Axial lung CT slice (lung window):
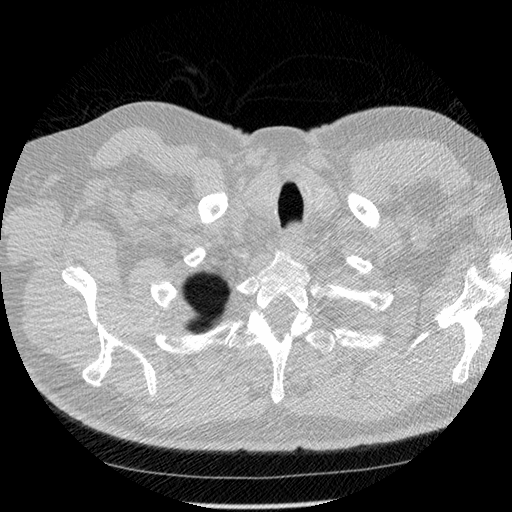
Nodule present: no